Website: apple
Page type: account-dashboard
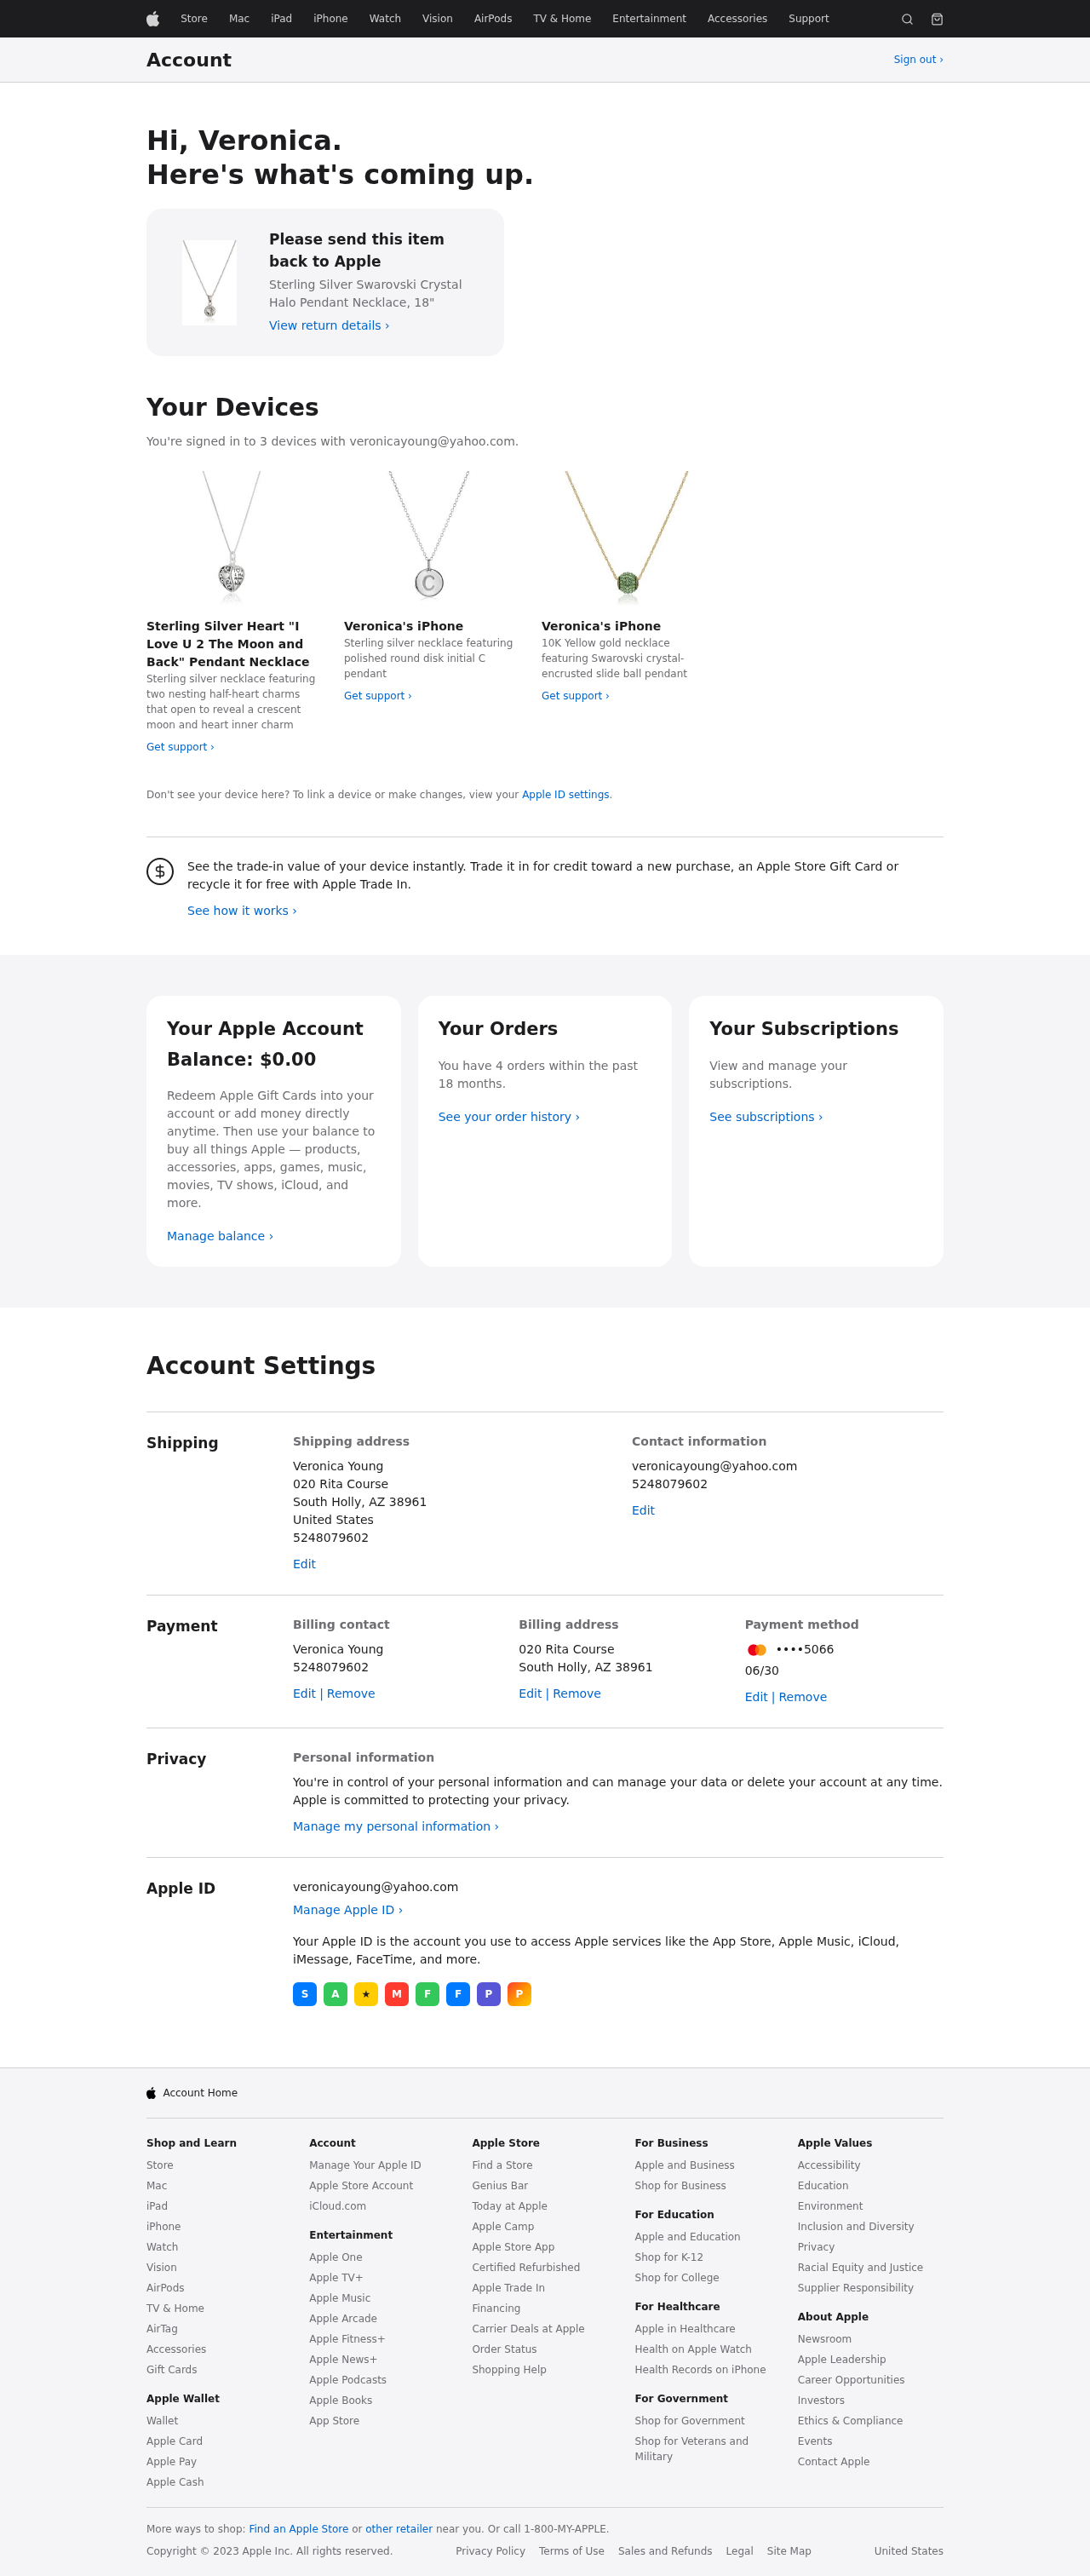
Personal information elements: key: PII_CITY_STATE_ZIP
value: South Holly, AZ 38961
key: PII_EMAIL
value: veronicayoung@yahoo.com
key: PII_FIRSTNAME
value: Veronica
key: PII_FULLNAME
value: Veronica Young
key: PII_PHONE
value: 5248079602
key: PII_STREET
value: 020 Rita Course
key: PII_EMAIL2
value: veronicayoung@yahoo.com
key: PII_EMAIL3
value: veronicayoung@yahoo.com
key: PII_PHONE_LINE
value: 9602
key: PII_PHONE_SUFFIX
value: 9602
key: PII_PHONE2
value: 5248079602
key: PII_PHONE3
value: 5248079602
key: PII_PHONE_NUMERIC
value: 5248079602
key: PII_PHONE_LINE_NUMERIC
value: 9602
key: PII_PHONE_SUFFIX_NUMERIC
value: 9602
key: PII_PHONE2_NUMERIC
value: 5248079602
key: PII_PHONE3_NUMERIC
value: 5248079602
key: PII_PHONE_DIGITS
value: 5248079602
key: PII_PHONE_LAST4
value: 9602
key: PII_LASTNAME
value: Young
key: PII_FULLNAME2
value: Veronica Young
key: PII_FULLNAME3
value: Veronica Young
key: PII_FIRSTNAME2
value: Veronica
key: PII_FIRSTNAME3
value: Veronica
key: PII_LASTNAME2
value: Young
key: PII_LASTNAME3
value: Young
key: PII_FIRSTNAME_DERIVED
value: Veronica
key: PII_LASTNAME_DERIVED
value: Young
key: PII_FULLNAME_DERIVED
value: Veronica Young
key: PII_NAME_FULL_DERIVED
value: Veronica Young
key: PII_STREET2
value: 020 Rita Course
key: PII_CITY_STATE_ZIP2
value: South Holly, AZ 38961
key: PII_CARD_LAST4
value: ••••5066
Product elements: key: PRODUCT1_NAME
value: Sterling Silver Swarovski Crystal Halo Pendant Necklace, 18"
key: PRODUCT2_DESC
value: Sterling silver necklace featuring two nesting half-heart charms that open to reveal a crescent moon and heart inner charm
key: PRODUCT2_NAME
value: Sterling Silver Heart "I Love U 2 The Moon and Back" Pendant Necklace
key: PRODUCT3_DESC
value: Sterling silver necklace featuring polished round disk initial C pendant
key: PRODUCT4_DESC
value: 10K Yellow gold necklace featuring Swarovski crystal-encrusted slide ball pendant
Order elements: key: ORDER_COUNT
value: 4
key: ORDER_HISTORY_MONTHS
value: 18
Other elements: key: NUM_DEVICES
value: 3
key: ACCOUNT_BALANCE
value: $0.00